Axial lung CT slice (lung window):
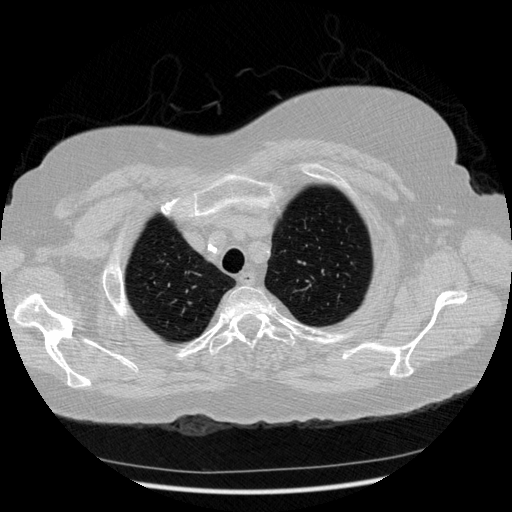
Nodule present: no